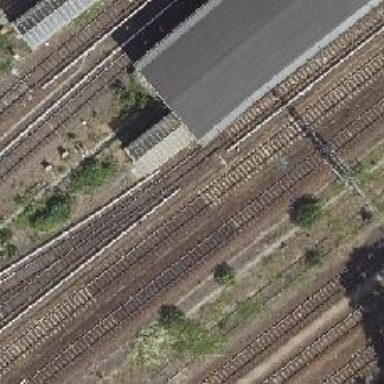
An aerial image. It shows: Platform edge at railway station.